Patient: sex M, age 57
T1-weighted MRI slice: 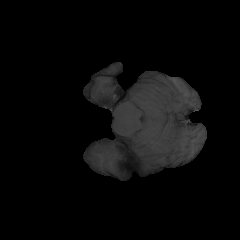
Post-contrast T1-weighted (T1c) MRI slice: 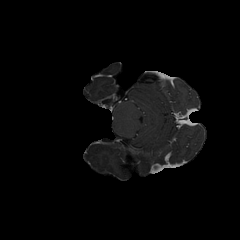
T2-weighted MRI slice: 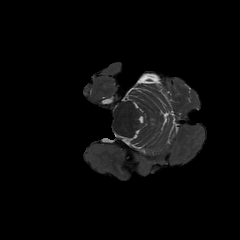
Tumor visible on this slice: no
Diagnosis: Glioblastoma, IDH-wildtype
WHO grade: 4